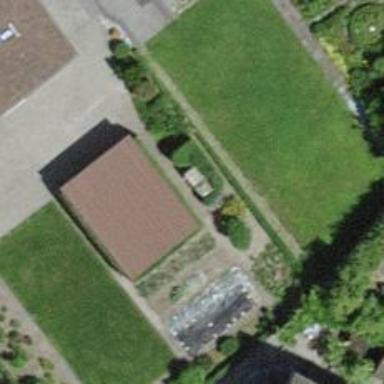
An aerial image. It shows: View of roof of building.